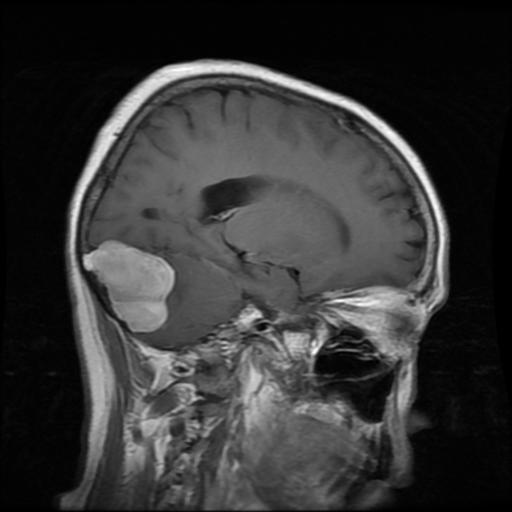
Label: meningioma